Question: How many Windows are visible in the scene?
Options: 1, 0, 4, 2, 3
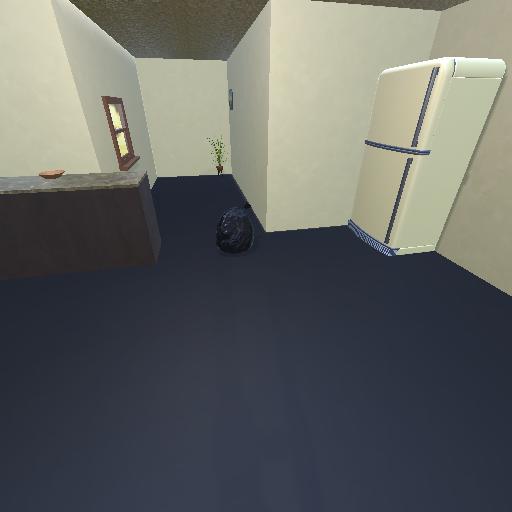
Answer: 1